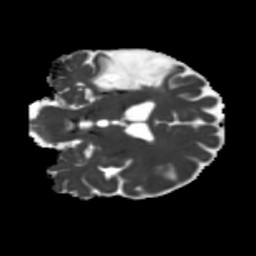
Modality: MD
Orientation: coronal
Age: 66
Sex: male
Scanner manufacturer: siemens
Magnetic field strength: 3 T
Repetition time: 5.25 s
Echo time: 0.08 s